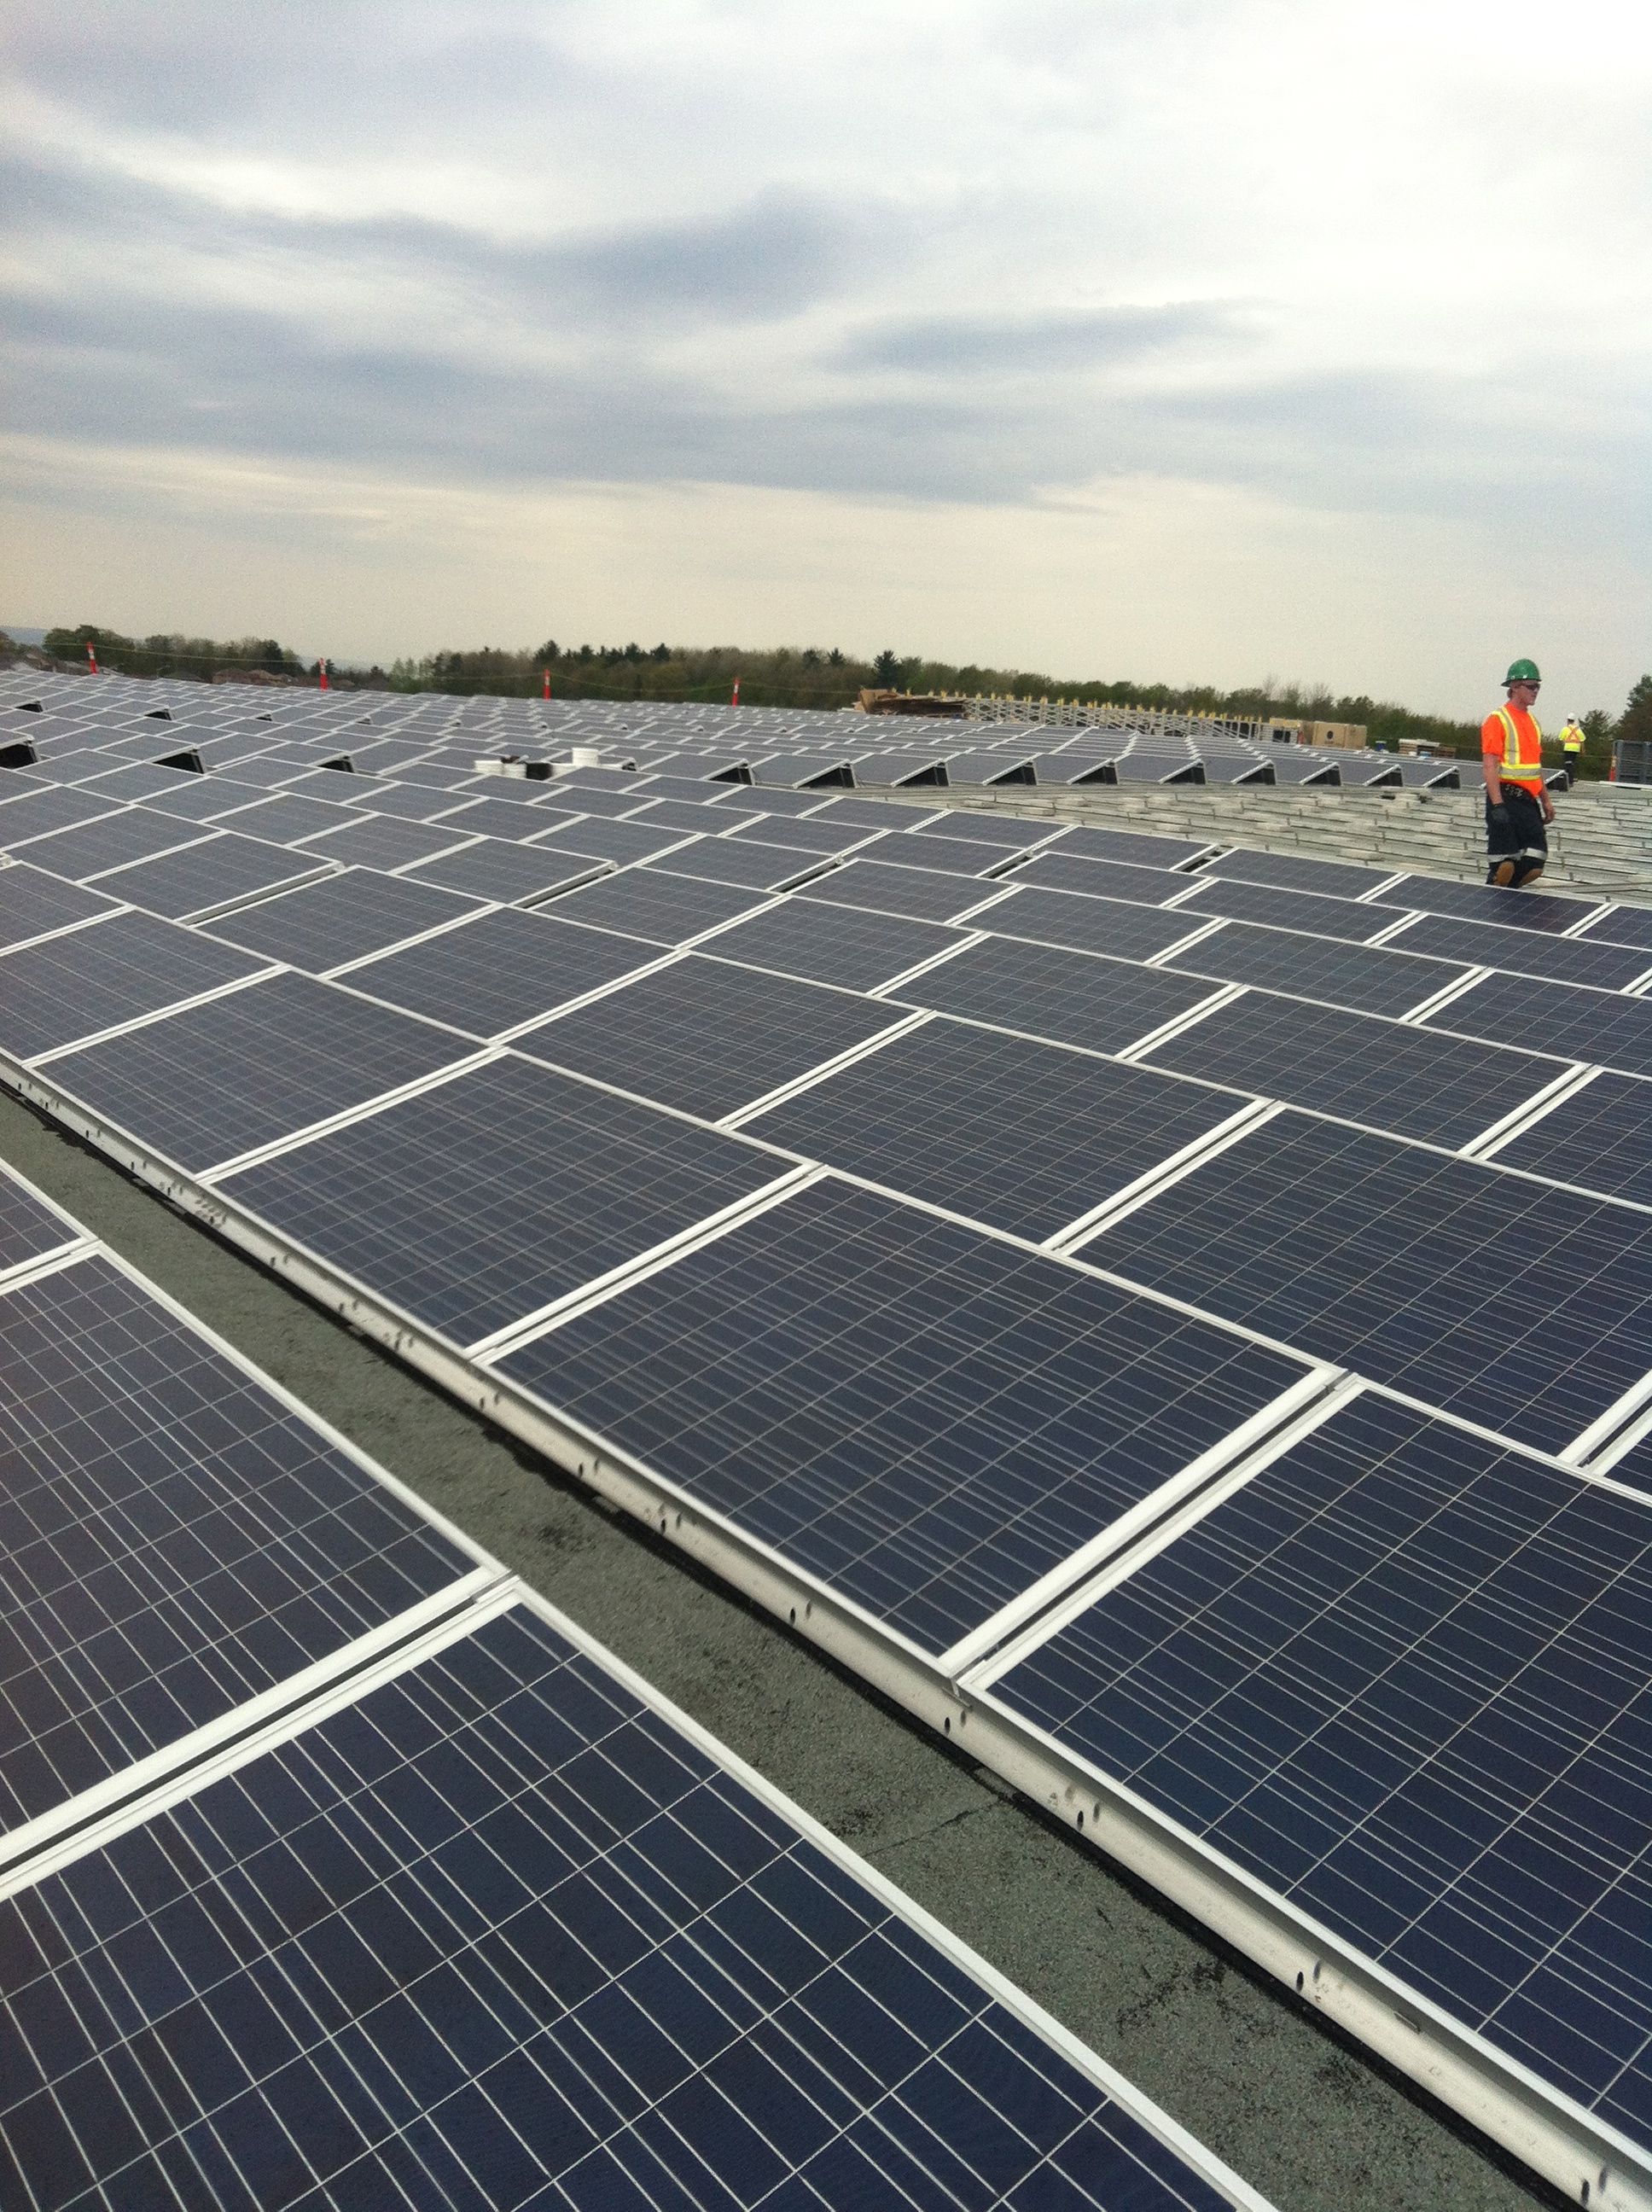
Label: Clean